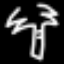
Label: palm tree